Interaction volume radius: 10 \u00c5
Interaction volume height: 10 \u00c5
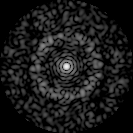
Disorder parameter: 0.8132